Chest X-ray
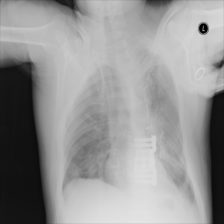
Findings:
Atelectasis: negative
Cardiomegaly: negative
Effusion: negative
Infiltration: negative
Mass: negative
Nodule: negative
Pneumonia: negative
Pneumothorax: negative
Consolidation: negative
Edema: negative
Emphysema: negative
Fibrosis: negative
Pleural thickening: negative
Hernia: negative